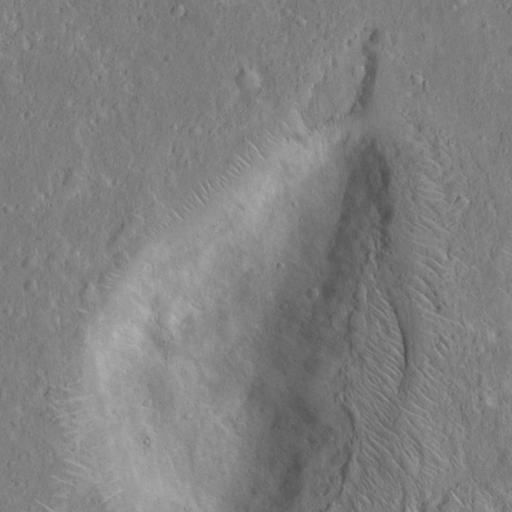
Classes present: Background, Cone